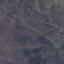
Land use / land cover class: HerbaceousVegetation